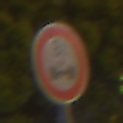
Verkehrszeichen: TatsaechlicheAchslast
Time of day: Night
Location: Outdoor (Urban)
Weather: PartlyCloudy
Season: NotSpecified
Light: Natural